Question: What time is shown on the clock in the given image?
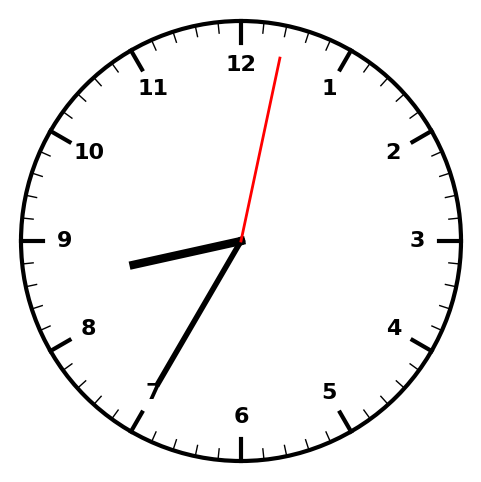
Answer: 08:35:02